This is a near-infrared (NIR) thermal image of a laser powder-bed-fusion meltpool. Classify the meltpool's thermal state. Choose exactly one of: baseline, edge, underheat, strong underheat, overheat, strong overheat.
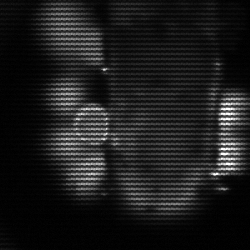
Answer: strong underheat